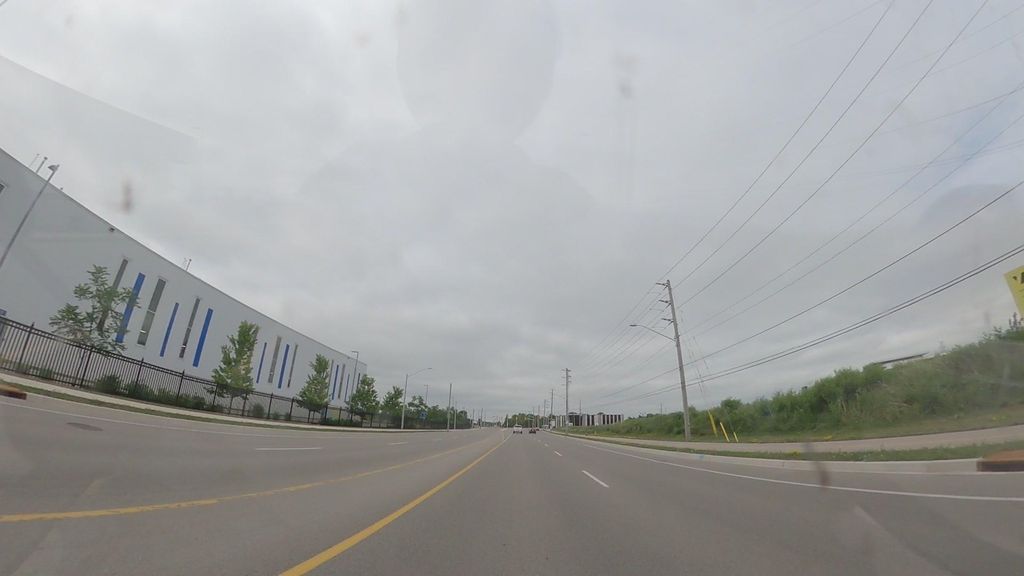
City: kitchener-waterloo